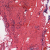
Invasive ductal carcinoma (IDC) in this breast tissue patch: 0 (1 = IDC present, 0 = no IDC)